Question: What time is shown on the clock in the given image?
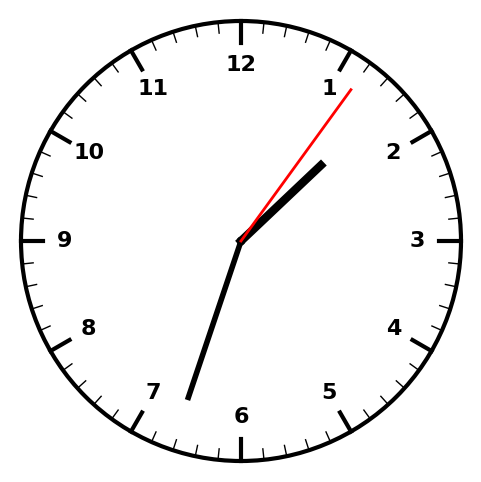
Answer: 01:33:06